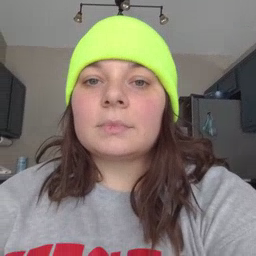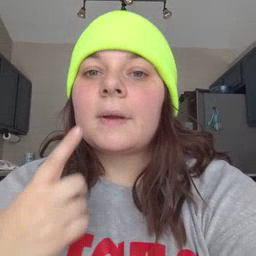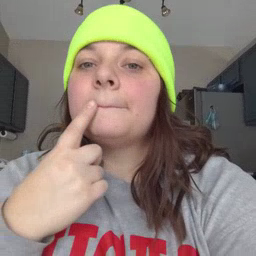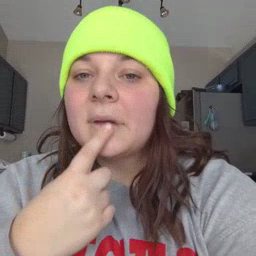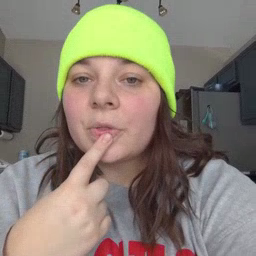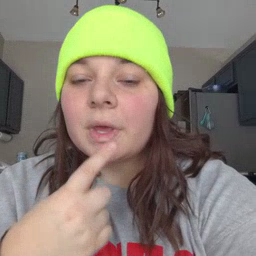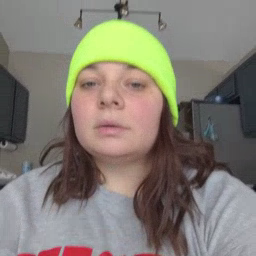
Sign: mouth